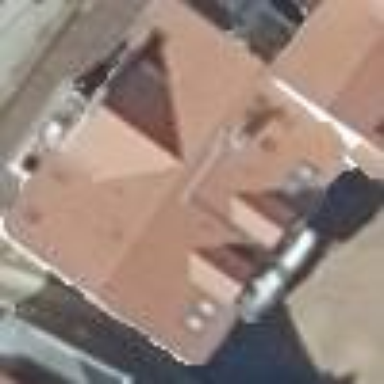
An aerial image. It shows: Building.